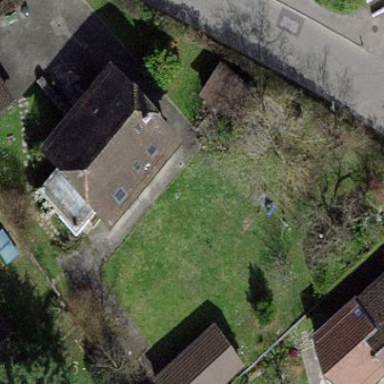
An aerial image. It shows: Garden enclosed by fence.